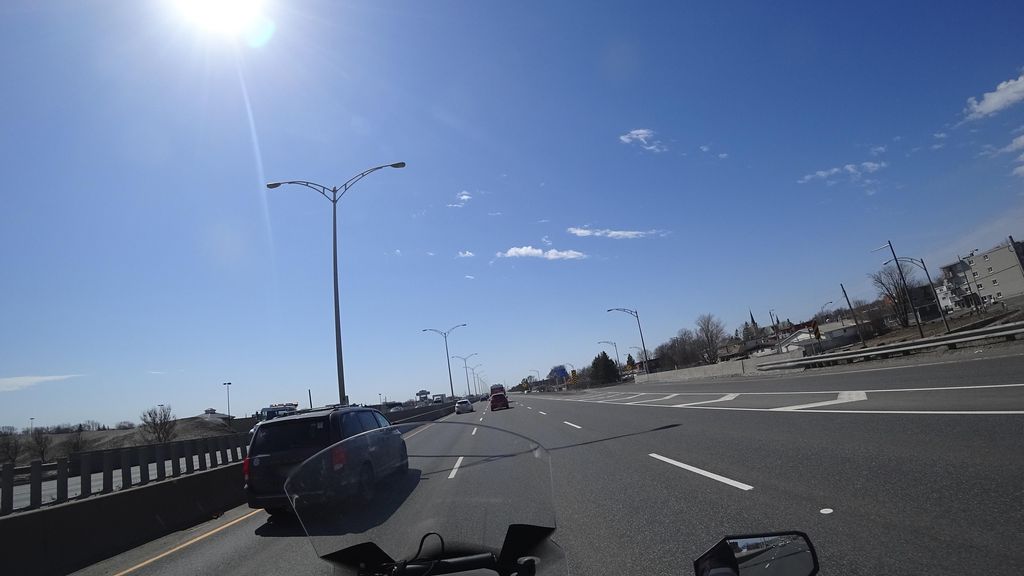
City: quebec_city